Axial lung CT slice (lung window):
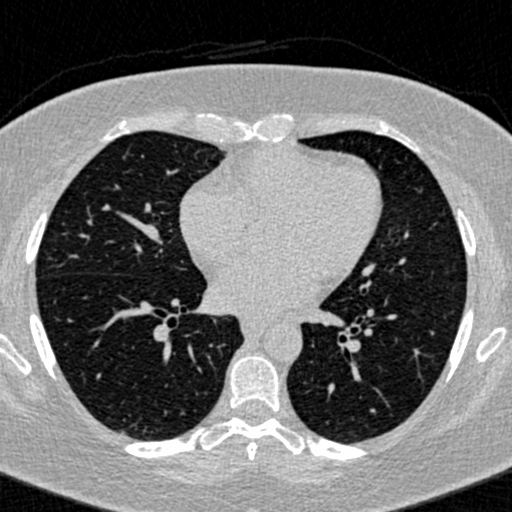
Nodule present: no